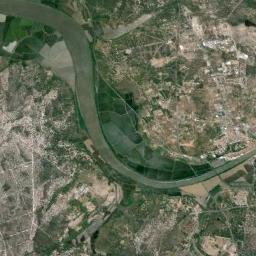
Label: river